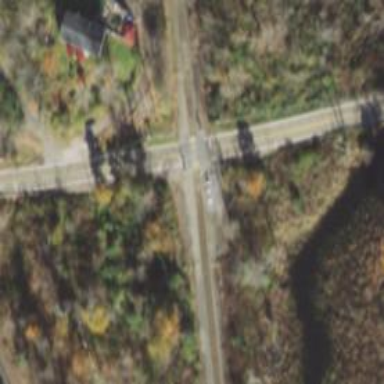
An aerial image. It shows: Level railway crossing with lights and barriers.